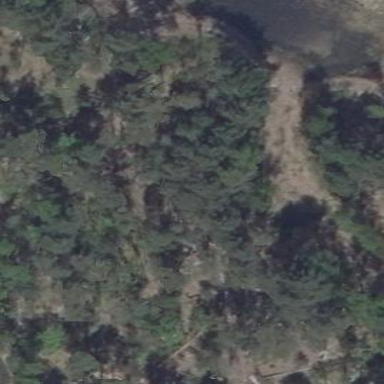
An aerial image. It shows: Forest with mixed types of leaves.